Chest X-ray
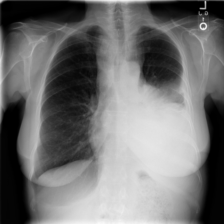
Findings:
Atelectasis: negative
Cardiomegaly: negative
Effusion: positive
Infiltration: negative
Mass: positive
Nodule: positive
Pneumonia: negative
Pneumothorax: negative
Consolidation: negative
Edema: negative
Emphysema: negative
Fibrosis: negative
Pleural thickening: negative
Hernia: negative